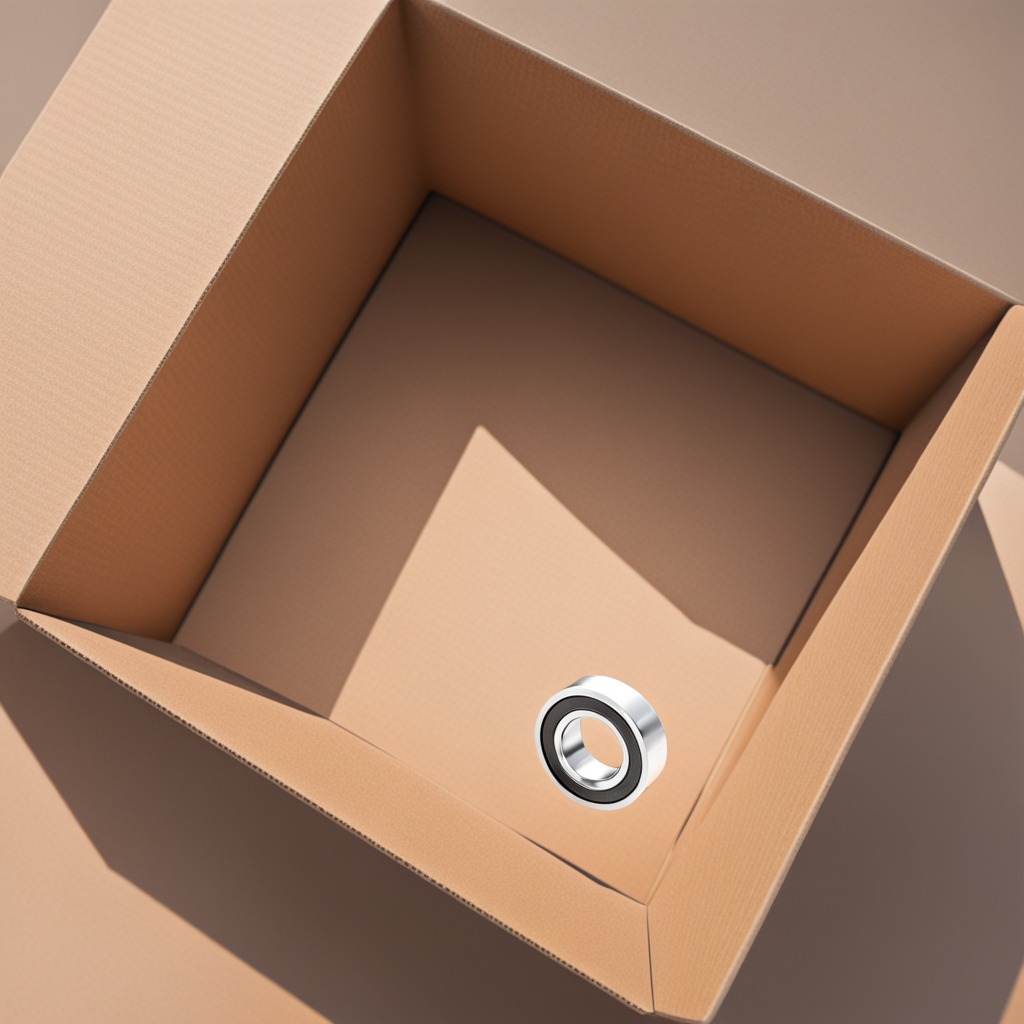
A metal ball bearing is lying on a clean dry cardboard box surface in an outdoor workshop during daytime bright natural light soft shadows slightly creased but